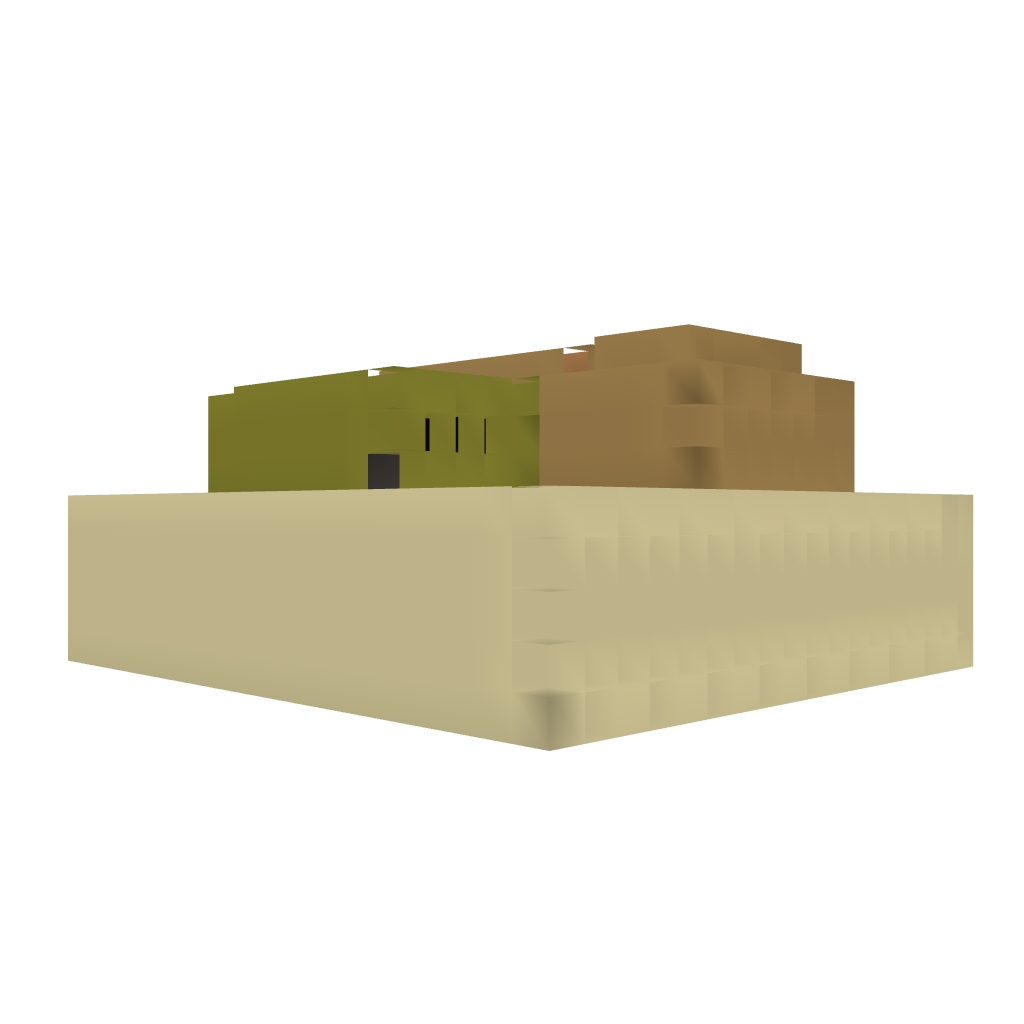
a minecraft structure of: Secret Room House